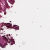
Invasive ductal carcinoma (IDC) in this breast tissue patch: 0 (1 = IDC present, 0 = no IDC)